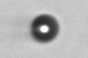
Label: bead